Question: If it has one feature it's easy. Just graph it.

One of the records there looks like (18, 15). Simple. But if we have multiple features that adds more dimensions to the graph, right? So how can you visualize your data set and determine whether or not linear regression is applicable if you can't graph it?
By the way, I am aware there is a <URL> to choose from and linear regression might not be the best fit for a particular problem. I'm asking from a perspective not a perspective.
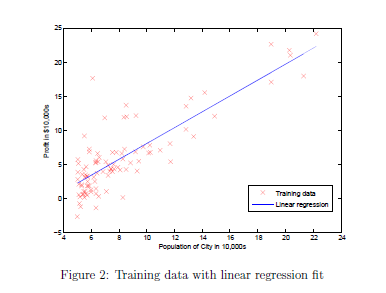
Answer: So Linear Regression assumes your data is linear even in multiple dimensions. It wont be possible to visualize high dimensional data unless you use some methods to reduce the high dimensional data. PCA can do that but bringing it down to 2 dimensions won't be helpful.
You should do Cross validation on your model to see if you are getting a decent fit on the data. If not it means that Linear Regression is not good for your data. .